Question: I'm trying to make some kind of "triangular ornament" bar with html/css. Can you please tell me how to make such?
Here is the image :

Thanks in advance
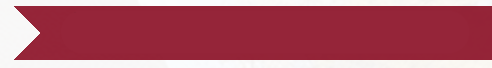
Answer: I have made this by mixing two triangles and a rectangle see if this is what you want <URL>
HTML
'''
<div id="triangle-left"></div>
<div id="triangle-left-down"></div>
<div id="bar"></div>
'''
CSS
'''
#triangle-left {
width: 0;
height: 0;
border-top: 100px solid red;
border-left: 100px solid transparent;
}
#triangle-left-down {
width: 0;
height: 0;
border-bottom: 100px solid red;
border-left: 100px solid transparent;
}
#bar{
width:1000px;
height:200px;
background-color:red;
position:absolute;
margin-left:100px;
margin-top:-200px;
}
'''